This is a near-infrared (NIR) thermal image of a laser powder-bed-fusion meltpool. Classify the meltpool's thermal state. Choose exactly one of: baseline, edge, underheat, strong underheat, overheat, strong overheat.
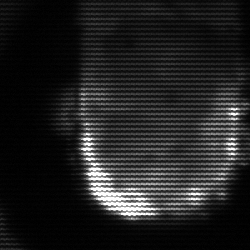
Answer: baseline